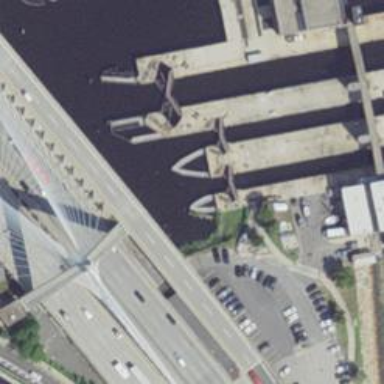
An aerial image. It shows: Bridge supported by pivot pier.